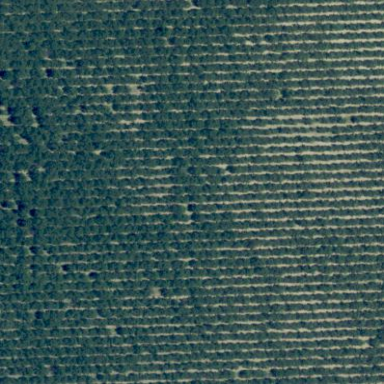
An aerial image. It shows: Almond orchard with rows of almond trees.